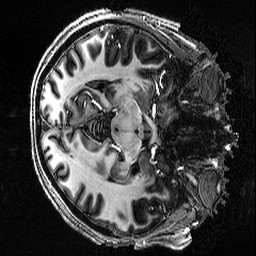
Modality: T1w
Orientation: axial
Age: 30
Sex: female
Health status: healthy
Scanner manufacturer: siemens
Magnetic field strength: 7 T
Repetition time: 3.23 s
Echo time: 0.00278 s